Question: I need to send an email containing a string like this:
'''
CSAclsEN 001 \\sgprt\Projects2 001 CSAclsEN-<PHONE> 10:03 09JUN14 2010 North London branch GG02 001 ****09 Customer 340509
01 ******35 Variable rate Cash ISA GBP 395.08
02 31MAR14 Interest 7.21+
01 ******69 Instant Access account GBP 0.00
01 ******75 35 Day Notice account GBP 412.11
02 27MAY14 Interest 0.22+
02 25APR14 Interest 0.21+
02 25MAR14 Interest 0.19+
02 25FEB14 Interest 0.21+
02 27JAN14 Interest 0.28+
01 ******76 35 Day Notice account GBP 0.00
'''
(this is that it can be investigated in the same format it is taken off of the WebSpehere Message Queue.
Unfortunately the SMTP Mail seems to be taking that and turning it into this:

Here is my code:
'''
SmtpClient emailSender;
MailMessage theMessage;
// Connect to the server.
emailSender = new SmtpClient("sgexc");
// Build the content details.
theMessage = new MailMessage();
theMessage.From = new MailAddress(emailFromAddress, "Cashier Printing System");
theMessage.Subject = emailSubject;
string[] toAddresses = emailToAddress.Split(new Char[] { ':' });
foreach (string toAddress in toAddresses)
{
theMessage.To.Add(toAddress);
}
string[] ccAddresses = emailCCAddress.Split(new Char[] { ':' });
//foreach (string ccAddress in ccAddresses)
// {
// theMessage.CC.Add(ccAddress);
// }
sMessage=sMessage.Replace(@"","\");
theMessage.Body = sMessage;
theMessage.IsBodyHtml = false;
// Fill in the details and send.
emailSender.Send(theMessage);
'''
WHat do I need to do if I want to prevent Outlook or SMTP from parsing those escape sequences? I have tried replacing all the backslashes with 2 backslashes but no luck.
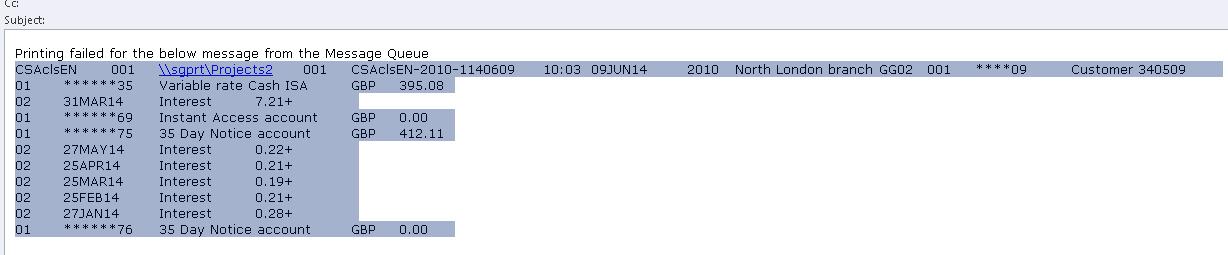
Answer: I found the answer, and it's very simple.
I just set the 'theMessage.IsBodyHtml = true;'